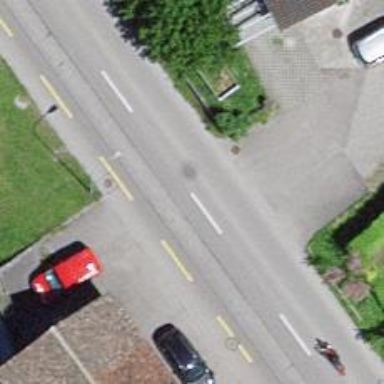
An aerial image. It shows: Driveway leading to service road.